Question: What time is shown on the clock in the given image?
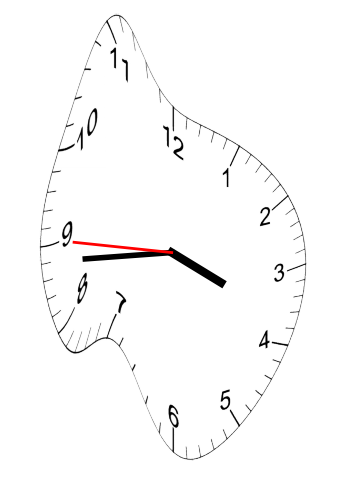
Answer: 03:43:45